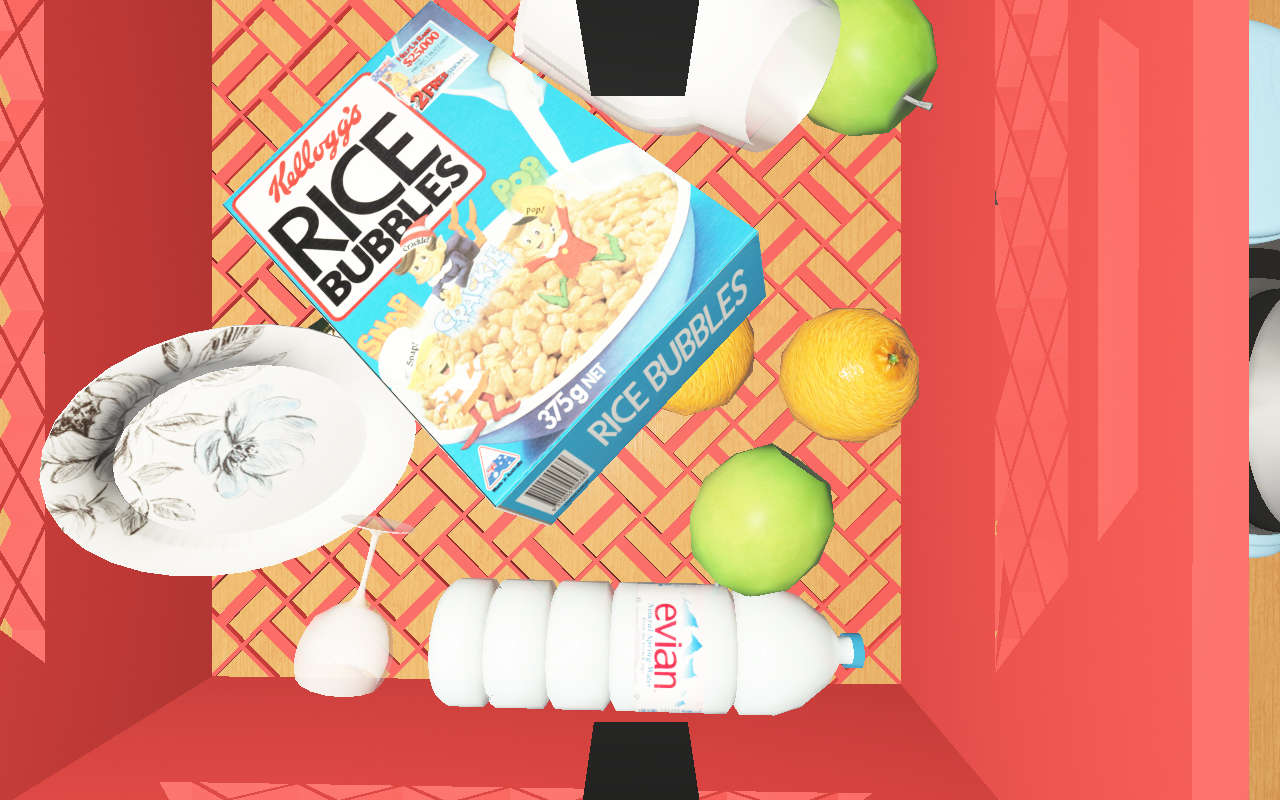
Objects in the scene:
water bottle
apple
orange
orange
spoon
wineglass
cereal box